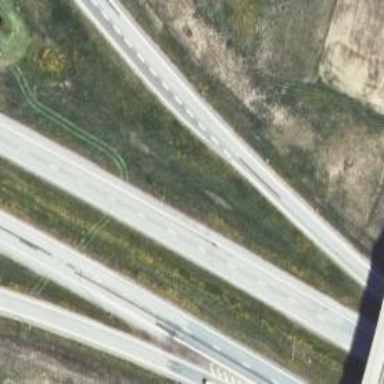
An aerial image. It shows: View of motorway.